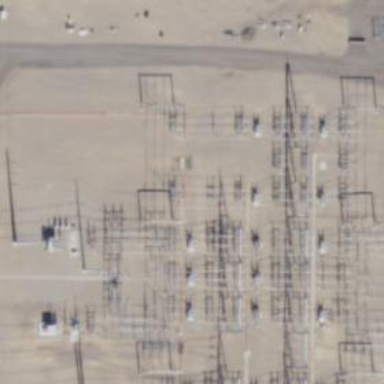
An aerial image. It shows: Switch used for power control.